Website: home-depot
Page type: cross-sells
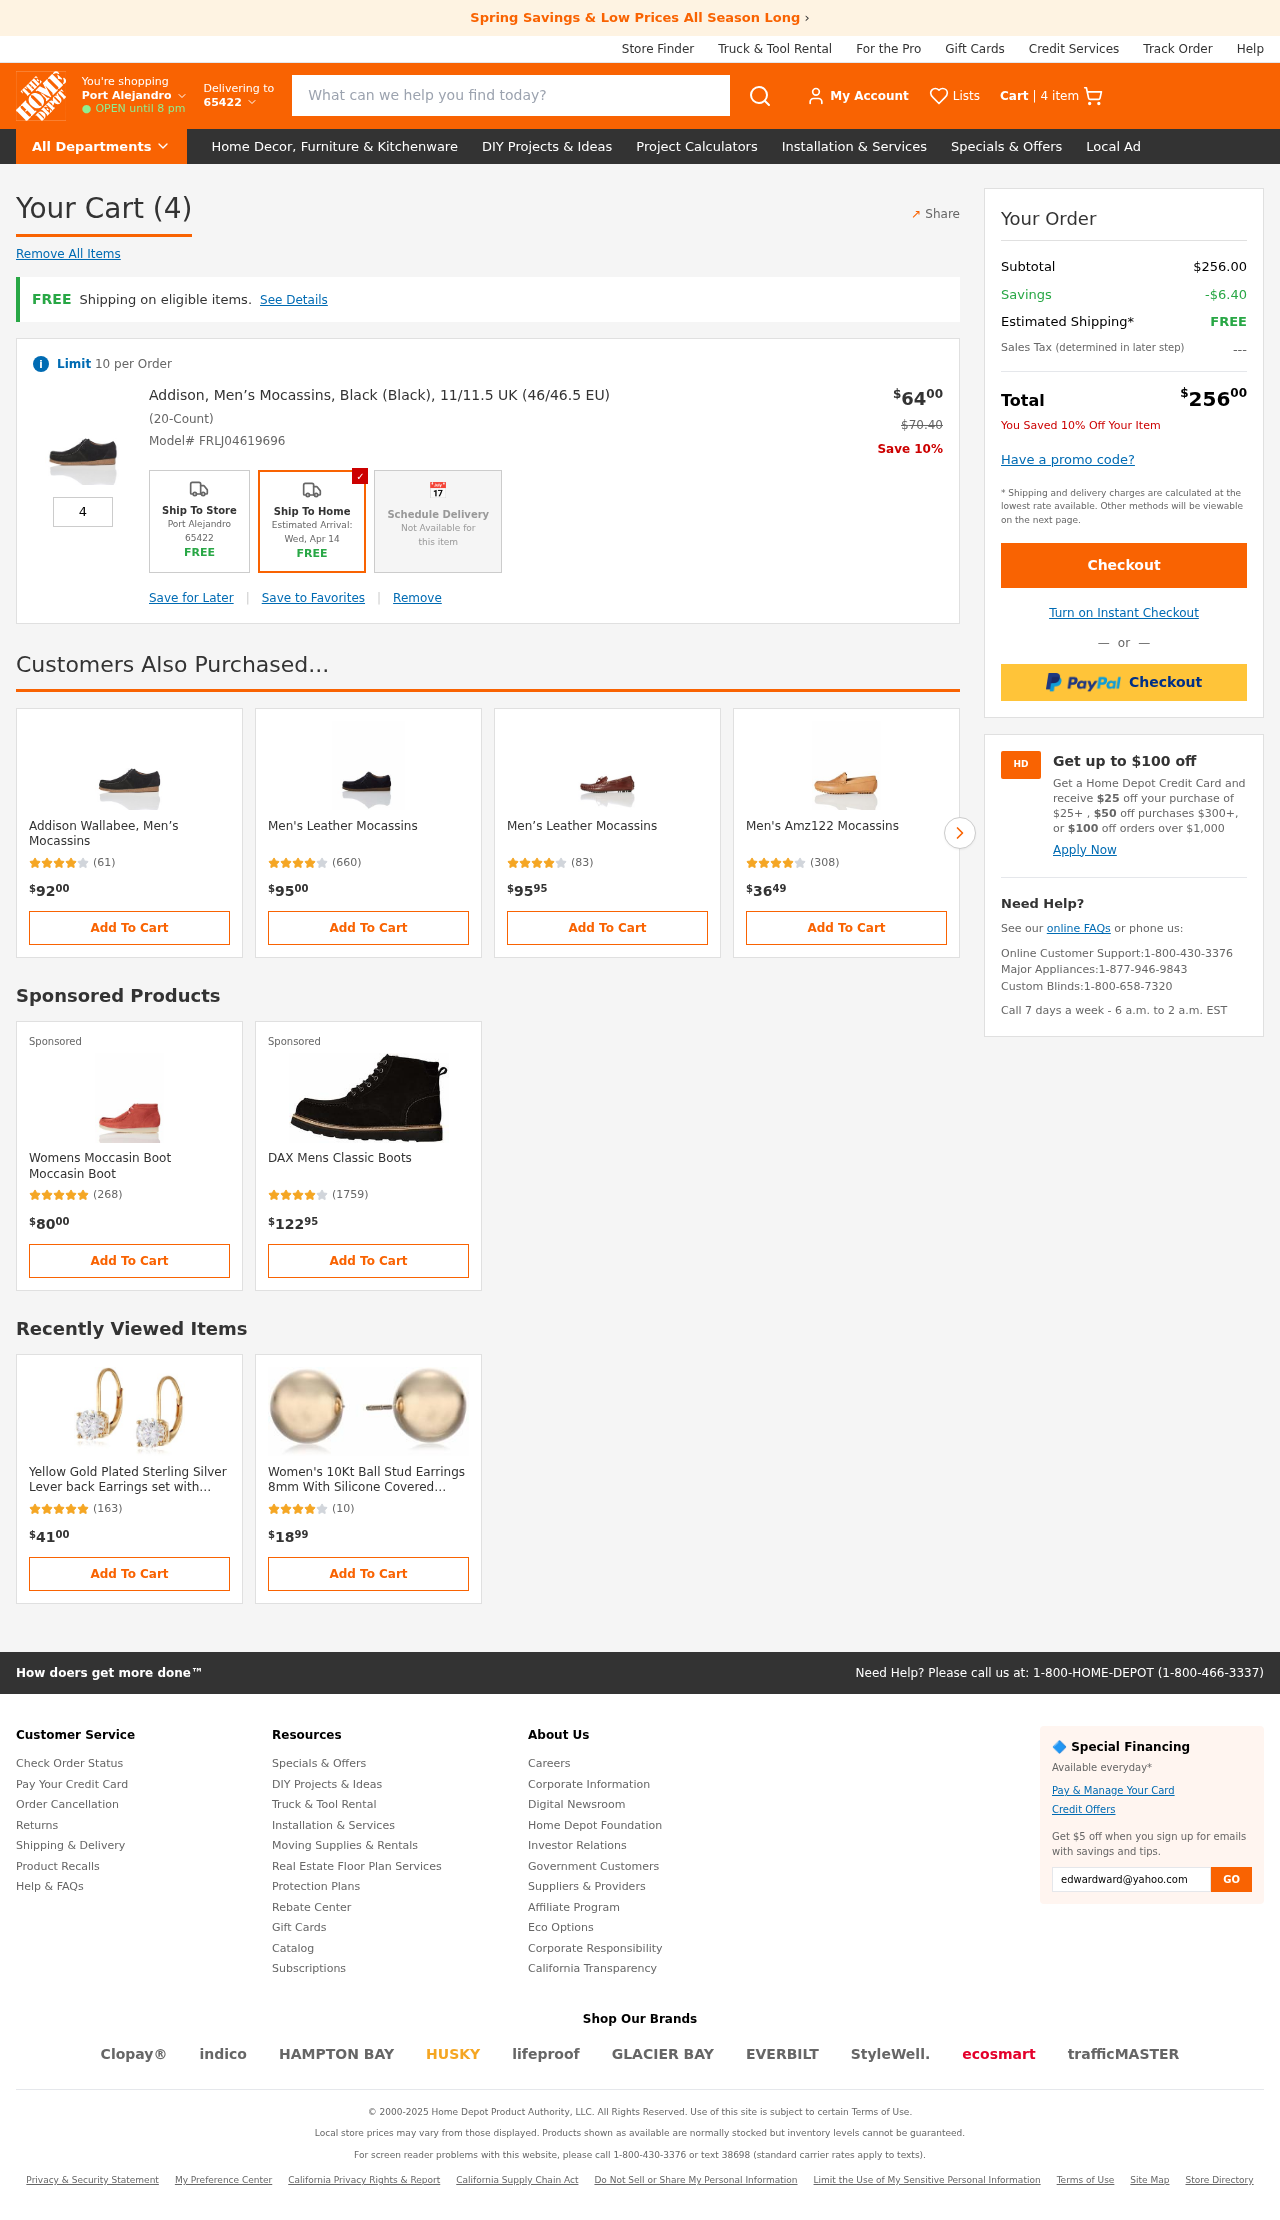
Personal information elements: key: PII_LOCATION1_CITY
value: Port Alejandro
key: PII_POSTCODE
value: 65422
Product elements: key: PRODUCT1_NAME
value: Addison, Men’s Mocassins, Black (Black), 11/11.5 UK (46/46.5 EU)
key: PRODUCT1_PRICE
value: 64
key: PRODUCT1_QUANTITY
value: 4
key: PRODUCT1_ORIGINAL_PRICE
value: $70.40
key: PRODUCT2_NAME
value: Addison Wallabee, Men’s Mocassins
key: PRODUCT2_NUM_RATINGS
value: (61)
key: PRODUCT2_PRICE
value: $9200
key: PRODUCT3_NAME
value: Men's Leather Mocassins
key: PRODUCT3_NUM_RATINGS
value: (660)
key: PRODUCT3_PRICE
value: $9500
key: PRODUCT4_NAME
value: Men’s Leather Mocassins
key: PRODUCT4_NUM_RATINGS
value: (83)
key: PRODUCT4_PRICE
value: $9595
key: PRODUCT5_NAME
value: Men's Amz122 Mocassins
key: PRODUCT5_NUM_RATINGS
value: (308)
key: PRODUCT5_PRICE
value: $3649
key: PRODUCT6_NAME
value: Womens Moccasin Boot Moccasin Boot
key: PRODUCT6_NUM_RATINGS
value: (268)
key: PRODUCT6_PRICE
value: $8000
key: PRODUCT7_NAME
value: DAX Mens Classic Boots
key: PRODUCT7_NUM_RATINGS
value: (1759)
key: PRODUCT7_PRICE
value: $12295
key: PRODUCT8_NAME
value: Yellow Gold Plated Sterling Silver Lever back Earrings set with Round Swarovski Zirconia (2 cttw)
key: PRODUCT8_NUM_RATINGS
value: (163)
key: PRODUCT8_PRICE
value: $4100
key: PRODUCT9_NAME
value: Women's 10Kt Ball Stud Earrings 8mm With Silicone Covered Pushbacks, Gold, One Size
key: PRODUCT9_NUM_RATINGS
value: (10)
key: PRODUCT9_PRICE
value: $1899
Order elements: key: ORDER_NUM_ITEMS
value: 4 item
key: ORDER_NUM_ITEMS
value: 4
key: ORDER_SKU
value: Model# FRLJ04619696
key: ORDER_SUBTOTAL
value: $256.00
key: ORDER_SAVINGS
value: -$6.40
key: ORDER_TOTAL
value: $25600
Search elements: key: HEADER_SEARCH
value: What can we help you find today?